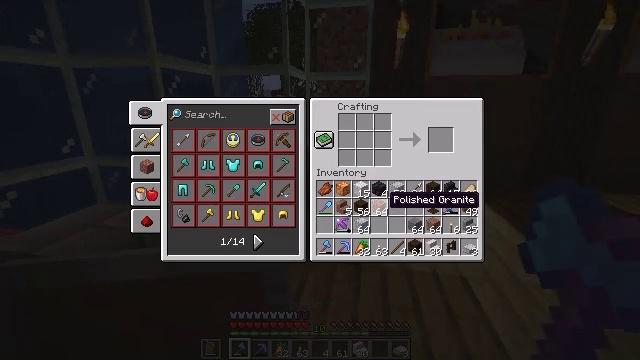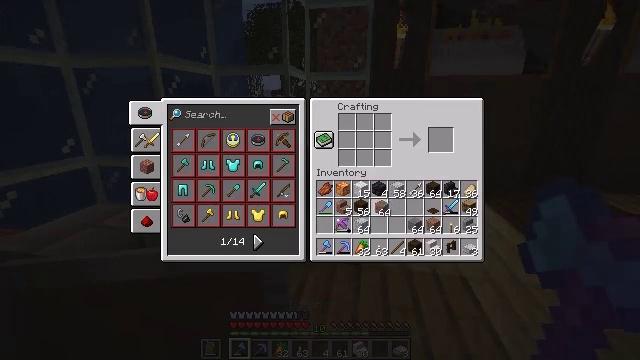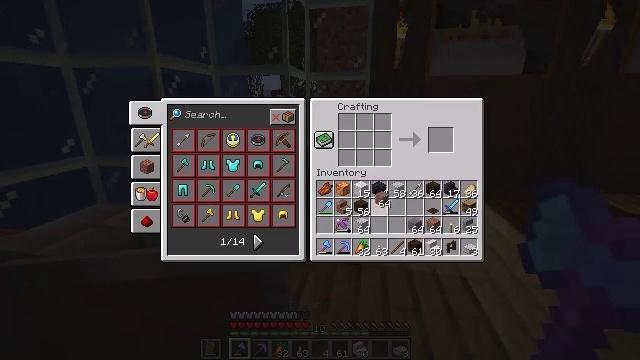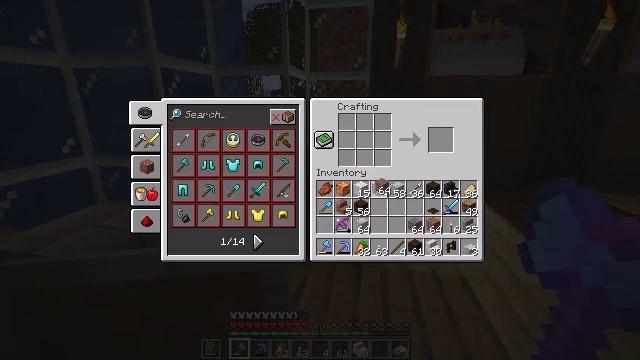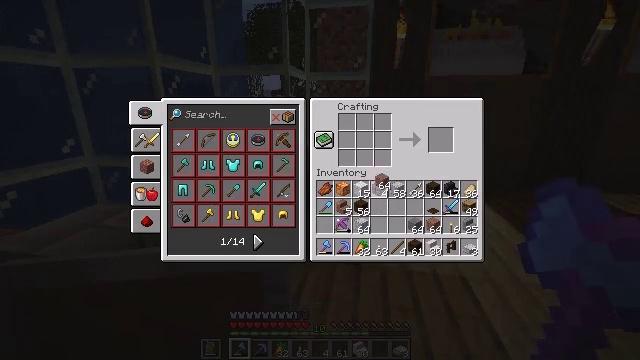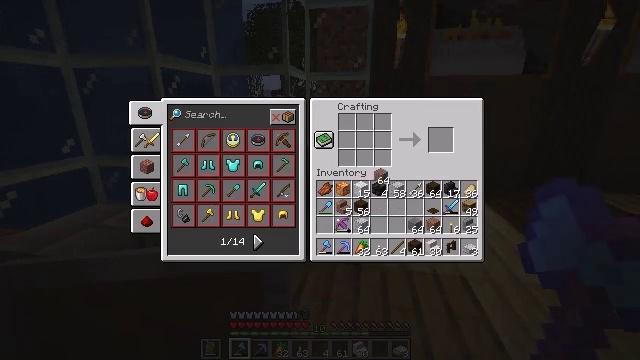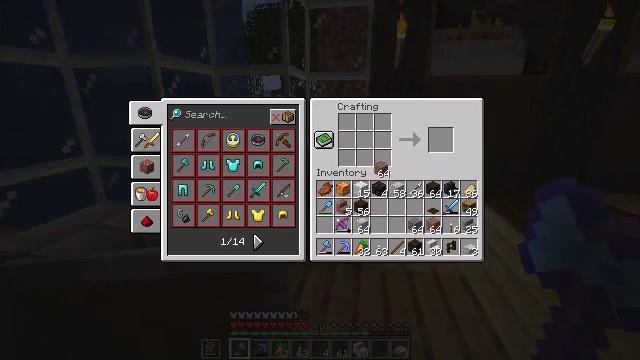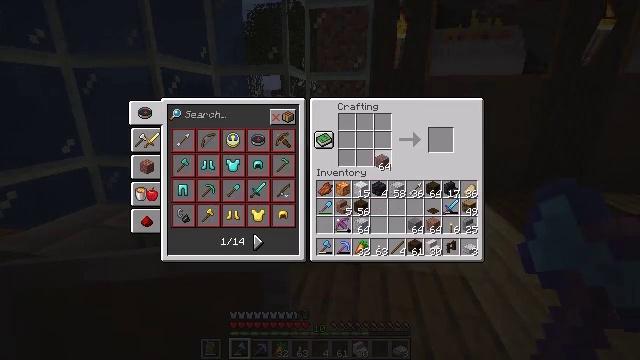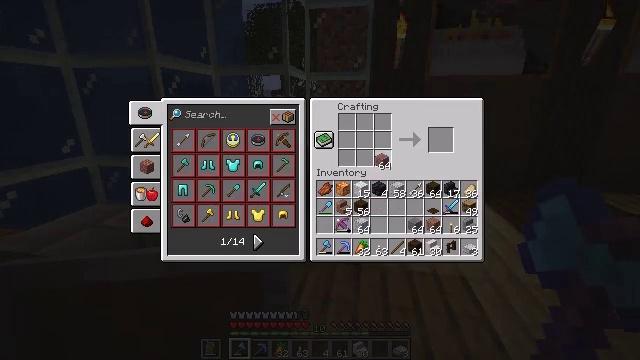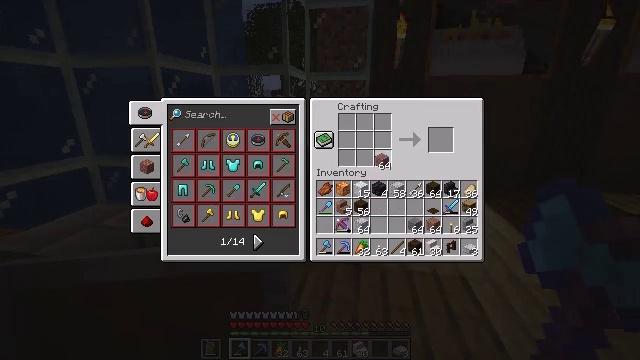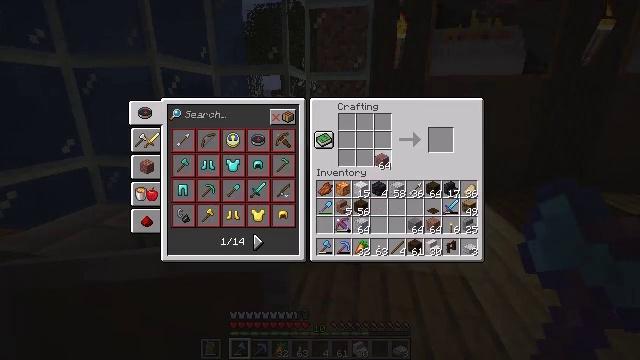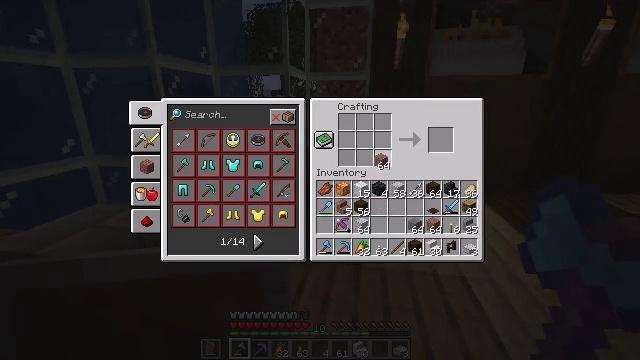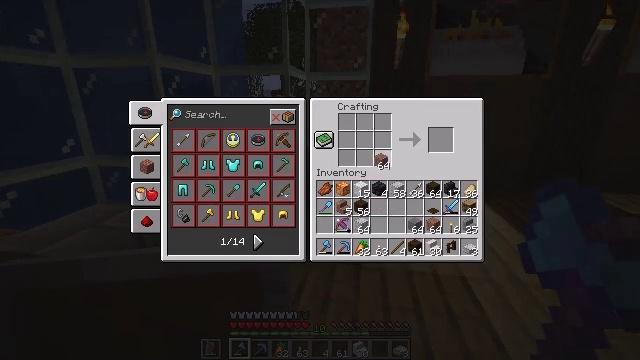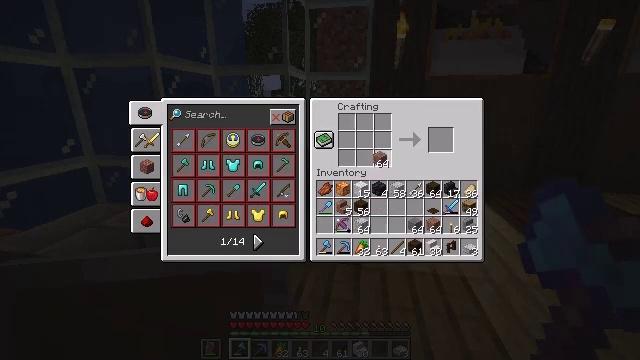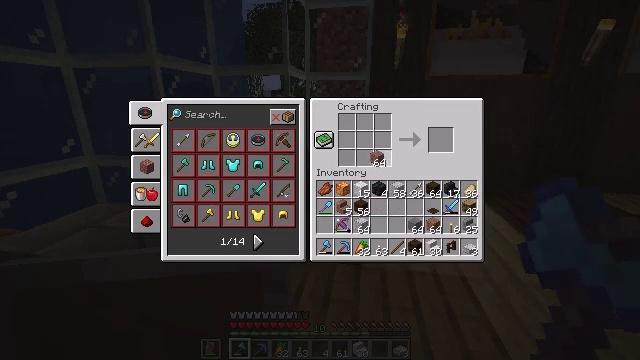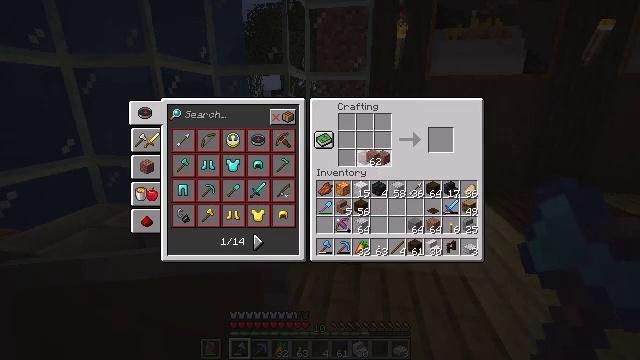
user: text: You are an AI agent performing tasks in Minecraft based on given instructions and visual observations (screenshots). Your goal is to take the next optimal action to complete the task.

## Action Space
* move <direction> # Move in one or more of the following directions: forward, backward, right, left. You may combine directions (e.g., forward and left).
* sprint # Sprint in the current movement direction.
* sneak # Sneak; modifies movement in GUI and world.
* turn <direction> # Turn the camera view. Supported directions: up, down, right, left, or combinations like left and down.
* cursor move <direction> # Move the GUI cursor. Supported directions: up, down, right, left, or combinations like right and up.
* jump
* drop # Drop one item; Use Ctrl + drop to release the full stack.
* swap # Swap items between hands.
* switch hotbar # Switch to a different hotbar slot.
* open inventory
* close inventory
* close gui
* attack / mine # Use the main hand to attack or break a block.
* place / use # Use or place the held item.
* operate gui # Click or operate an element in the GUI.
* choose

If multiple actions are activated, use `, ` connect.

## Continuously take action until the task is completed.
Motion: motion action
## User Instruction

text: Use the crafting table to create polished granite slab from polished granite.
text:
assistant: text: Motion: operate gui
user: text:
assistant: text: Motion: cursor move up, operate gui
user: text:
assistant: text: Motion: cursor move up
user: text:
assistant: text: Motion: no_op
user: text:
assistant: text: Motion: no_op
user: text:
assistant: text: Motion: cursor move up
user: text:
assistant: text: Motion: cursor move up
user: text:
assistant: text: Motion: no_op
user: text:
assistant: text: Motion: no_op
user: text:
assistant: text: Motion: no_op
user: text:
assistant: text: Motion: no_op
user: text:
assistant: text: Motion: no_op
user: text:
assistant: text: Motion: choose
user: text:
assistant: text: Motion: choose
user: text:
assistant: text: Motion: choose
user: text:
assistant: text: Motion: choose
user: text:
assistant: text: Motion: choose
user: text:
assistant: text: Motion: choose
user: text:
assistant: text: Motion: choose
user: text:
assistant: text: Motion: choose
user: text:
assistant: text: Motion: choose
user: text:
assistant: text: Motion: choose
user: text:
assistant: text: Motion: choose
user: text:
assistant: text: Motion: no_op
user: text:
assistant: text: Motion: no_op
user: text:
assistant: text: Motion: no_op
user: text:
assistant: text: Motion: no_op
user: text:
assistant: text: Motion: choose
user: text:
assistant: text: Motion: choose
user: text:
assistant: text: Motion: choose